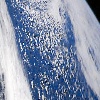
Label: cloud